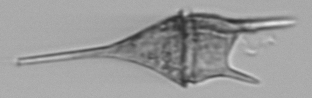
Label: Tripos_lineatus